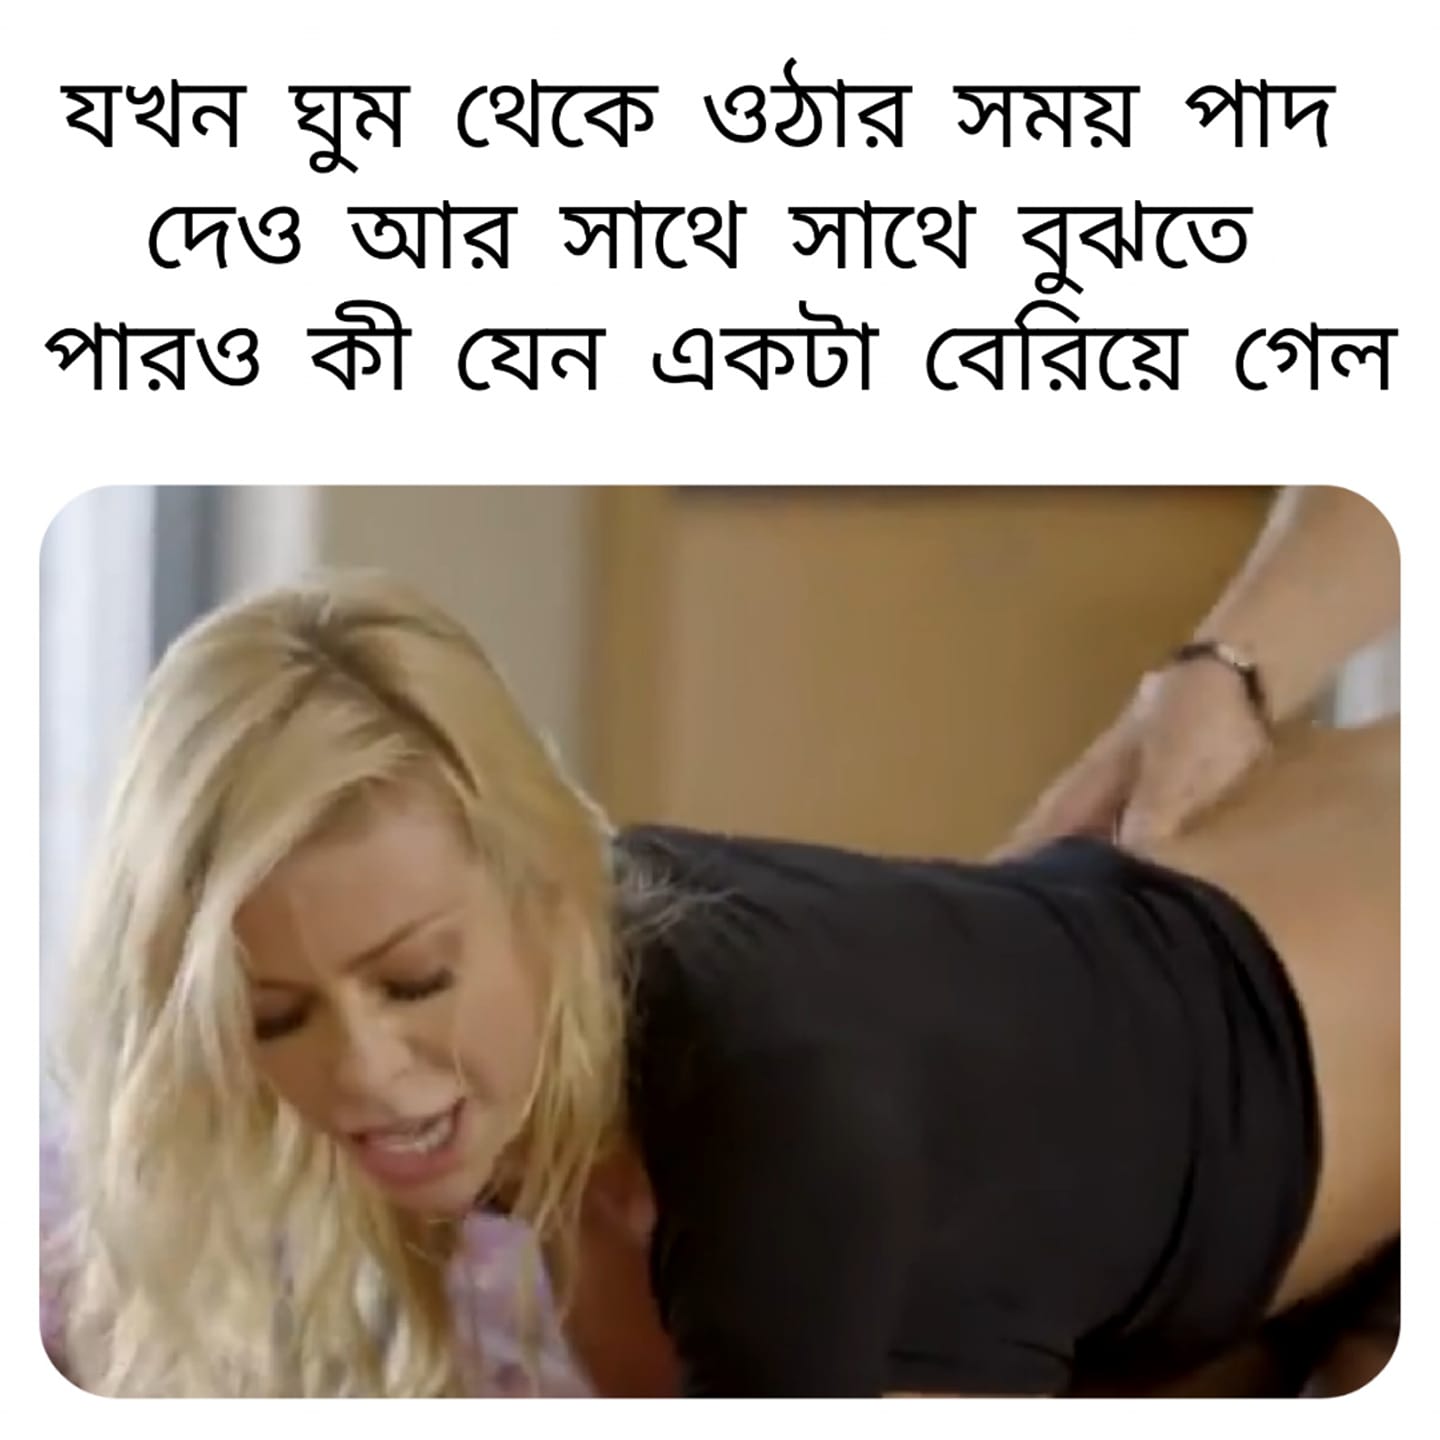
Caption: যখন ঘুুম থেকে ওঠার সময় পাদ দেও আর সাথে সাথে বুঝতে পারও কী যেন একটা বেরিয়ে গেল
Label: hate